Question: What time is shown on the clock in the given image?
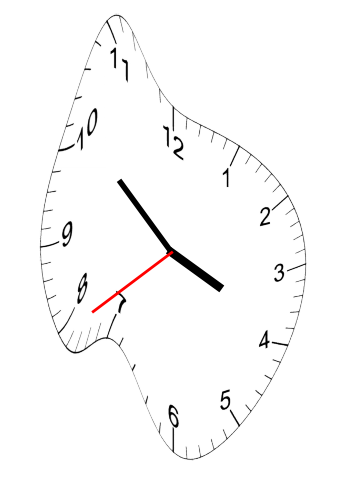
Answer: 03:51:39